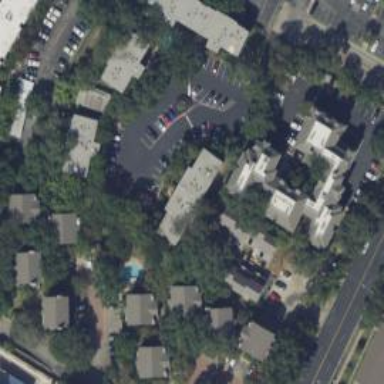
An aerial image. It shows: Residential area consisting of condominiums.